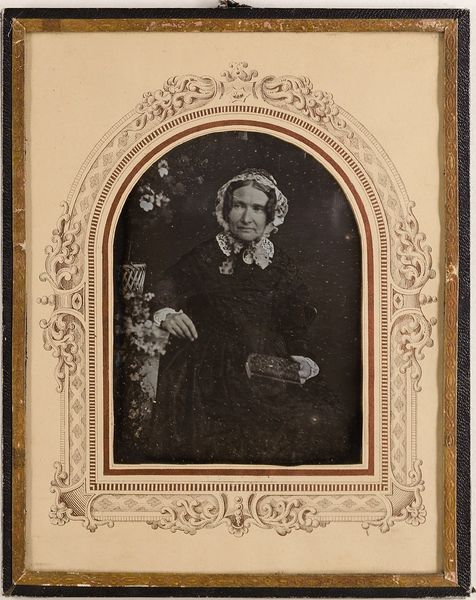
Titel: Susette Wesselhoeft, geb. Hudtwalcker (1800-1883), die Frau des Konsuls Karl Wesselhoeft
Standort: Hamburg
Institution: Museum für Kunst und Gewerbe Hamburg
Schlagwörter: frau, haube, portrait, figur, person, kopfbedeckung, foto, fotografie, photographie, photo, lichtbild, daguerreotypie, historische, bildwerke, angewandte und bildende kunst, hessische systematik, porträt, persönlichkeit, porträtfotografie, porträtphotographie, hüftbild